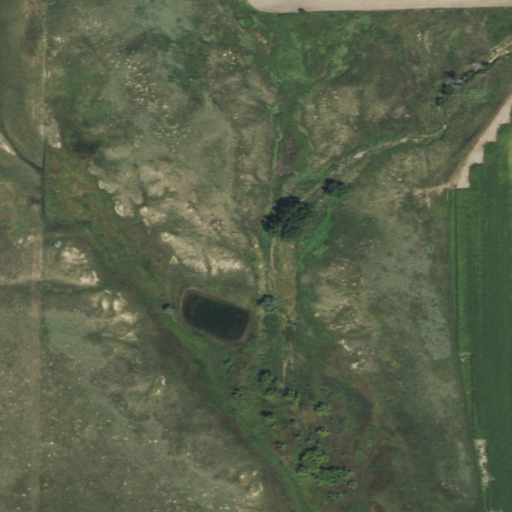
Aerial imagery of valley in Colorado named McCracken Draw containing grassland, cultivated crops, pasture, and mixed forest